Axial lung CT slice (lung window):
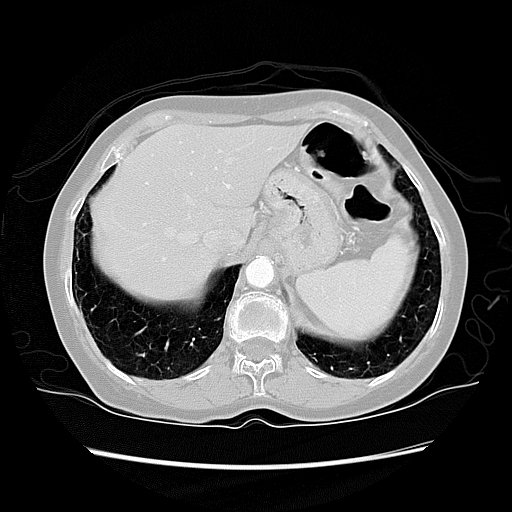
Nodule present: no